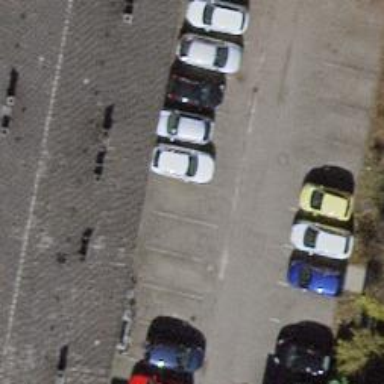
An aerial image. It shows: Car sharing facility.